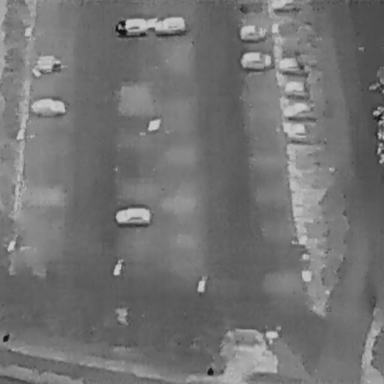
There are 12 Cars in the infrared image.